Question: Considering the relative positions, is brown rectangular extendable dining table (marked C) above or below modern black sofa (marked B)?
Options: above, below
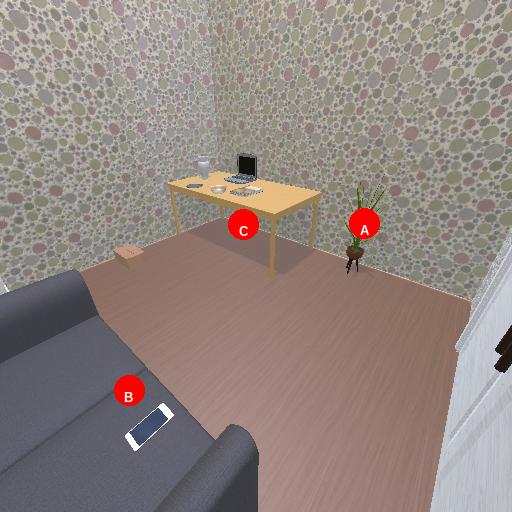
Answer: above